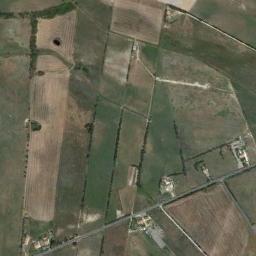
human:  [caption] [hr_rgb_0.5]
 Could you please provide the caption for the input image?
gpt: Many irregularly shaped brown and green mixed farm fields with several paths and many buildings .

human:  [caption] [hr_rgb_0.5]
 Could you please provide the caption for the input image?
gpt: There is a straight path between the terraces .

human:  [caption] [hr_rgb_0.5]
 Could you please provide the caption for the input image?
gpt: Many green plants are on the terrace .

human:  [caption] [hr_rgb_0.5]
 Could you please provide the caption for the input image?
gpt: There are bare and green terrace .

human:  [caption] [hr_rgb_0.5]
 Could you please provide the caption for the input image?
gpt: There are some green terraces of different sizes .